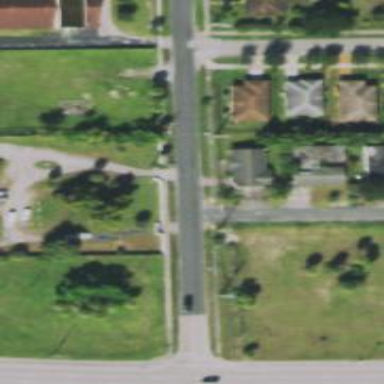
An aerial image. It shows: Unmarked crossing on footway.